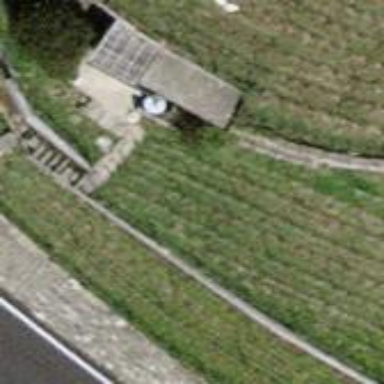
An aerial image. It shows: Vineyard where grapes are grown.